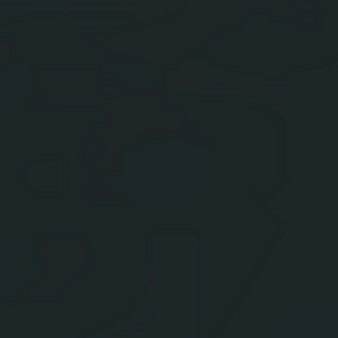
Label: other